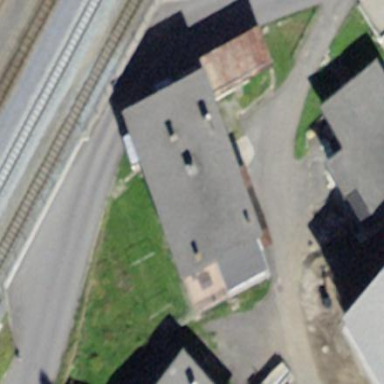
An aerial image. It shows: Building with flat roof.